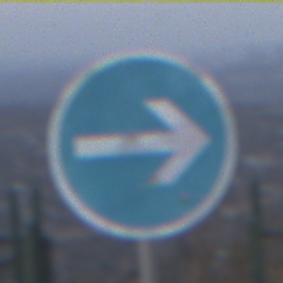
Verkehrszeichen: VorgeschriebeneFahrtrichtungHierRechts
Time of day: SunriseSunset
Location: Outdoor (Suburban)
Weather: Clear
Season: NotSpecified
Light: Natural